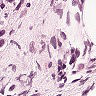
Metastatic tissue present: yes